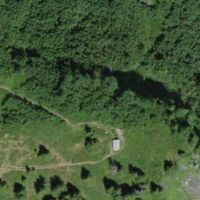
EUNIS habitat code: 23
Species observed at this site:
Vaccinium myrtillus
Vaccinium uliginosum